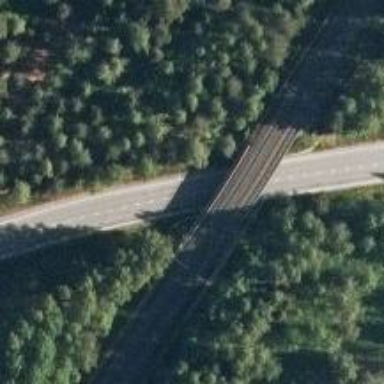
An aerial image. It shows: Bridge with continuous railway tracks that are electrified through contact line.